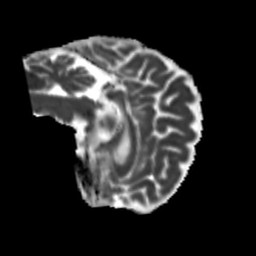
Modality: MD
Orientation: sagittal
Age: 59
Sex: female
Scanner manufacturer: siemens
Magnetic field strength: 3 T
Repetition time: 5.25 s
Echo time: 0.08 s